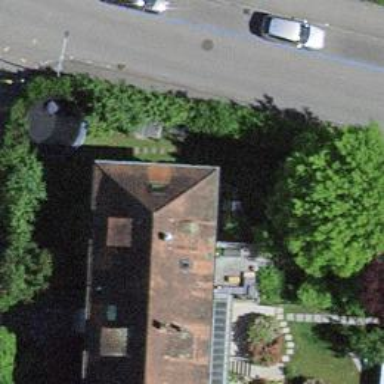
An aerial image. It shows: Terrace building with hipped roof.